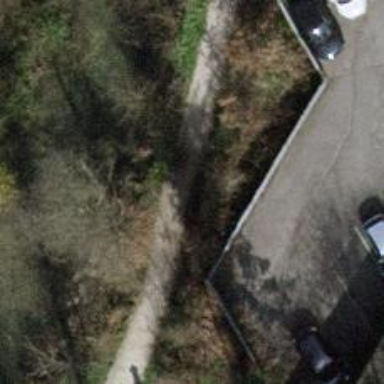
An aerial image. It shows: Footway with surface of fine gravel.